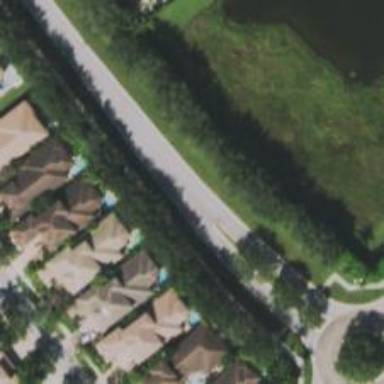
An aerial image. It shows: Residential road.